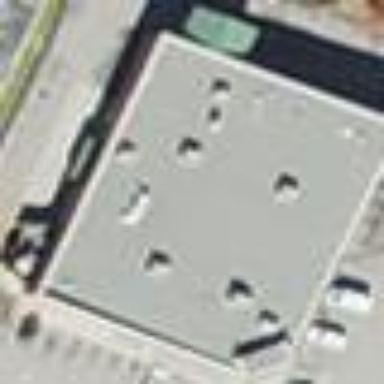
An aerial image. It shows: Building that is pharmacy providing healthcare services.